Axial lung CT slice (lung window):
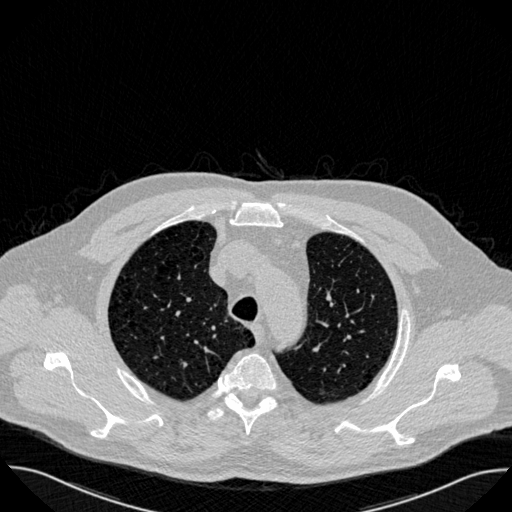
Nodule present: no